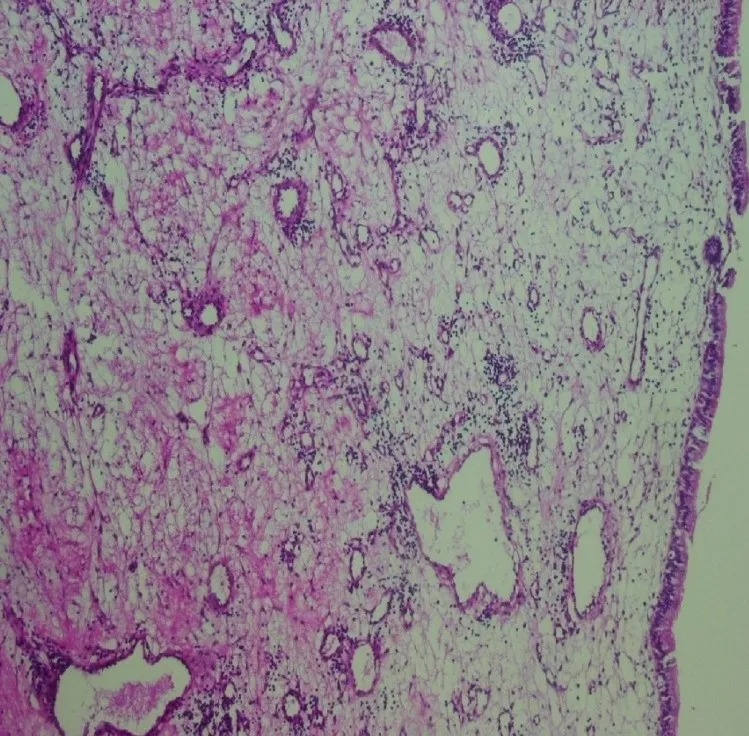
Loboular capillary hemangioma composed of small capillaries lined by plump endothelial cells (H&E staining x100).
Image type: pathology (h&e)